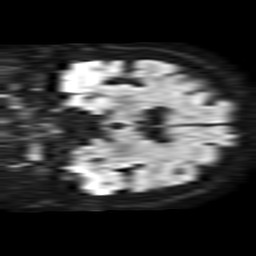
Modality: TRACE
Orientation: coronal
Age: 85
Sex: female
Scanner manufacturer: philips
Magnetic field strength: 1.5 T
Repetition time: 3.269 s
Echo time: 0.06922 s